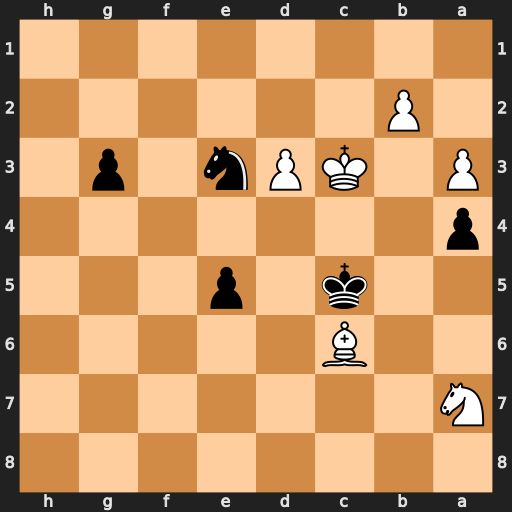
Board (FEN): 8/N7/2B5/2k1p3/p7/P1KPn1p1/1P6/8
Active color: b
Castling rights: -
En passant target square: -
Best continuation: Nd5+ Bxd5 Kxd5